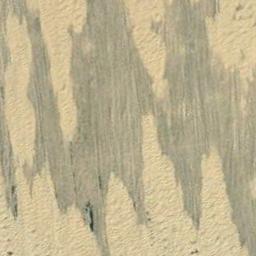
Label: desert